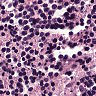
Metastatic tissue present: no